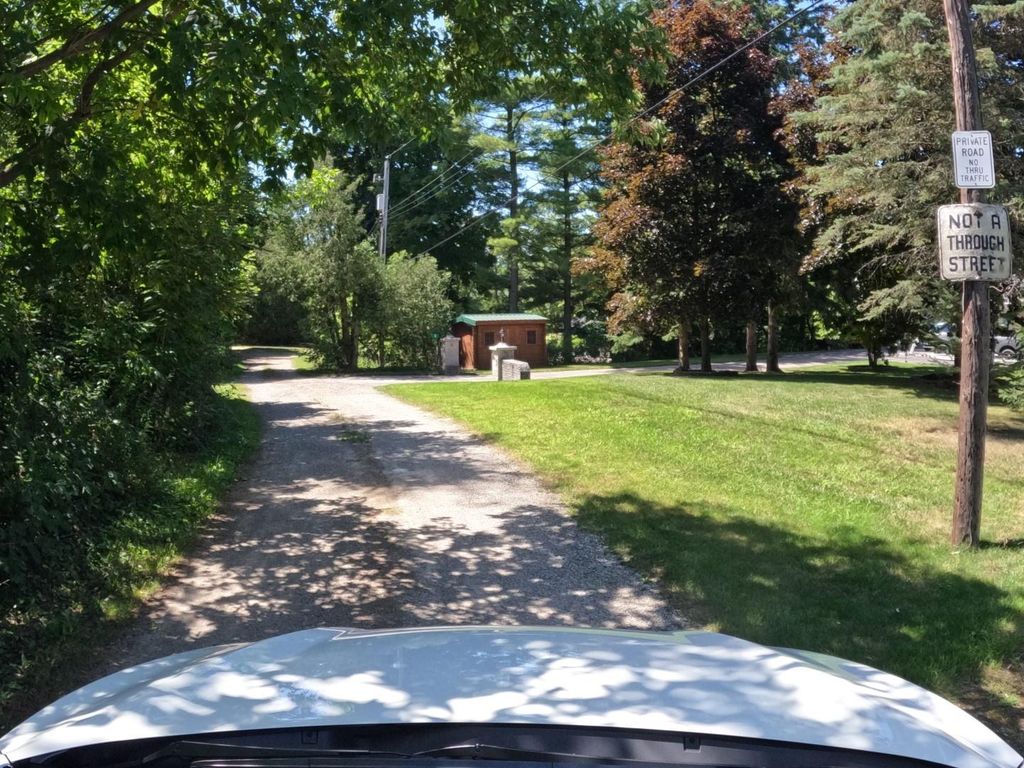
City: kitchener-waterloo